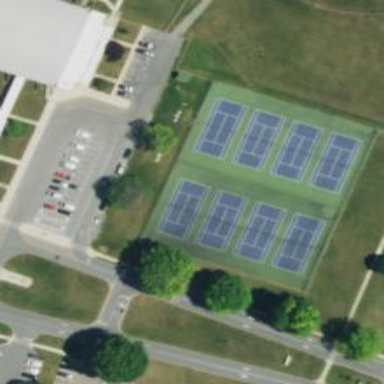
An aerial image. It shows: Tennis court on pitch.